Question: I previously asked about developing an <URL>. My question is: what is the most effective way of implementing something like this on the web?

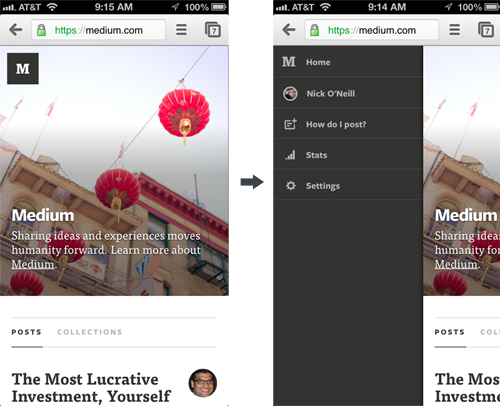
Answer: I hate to be that person to just drop a link but there's a very good write up about this very topic here: <URL>
It covers a web based menu with animation and it covers best practices for animating the menu smoothly. The article is pretty detailed making it difficult to summarize its content. Hopefully it will help.